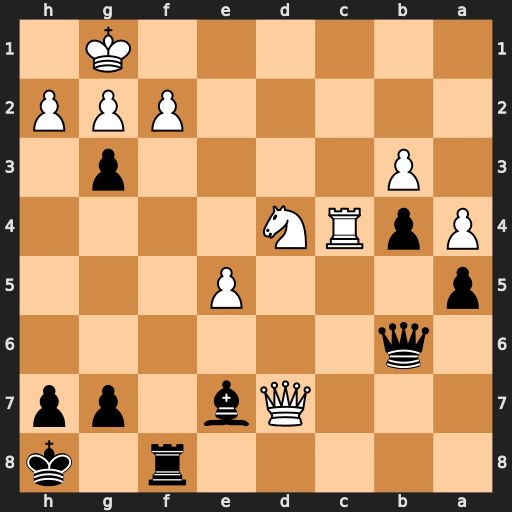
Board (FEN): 5r1k/3Qb1pp/1q6/p3P3/PpRN4/1P4p1/5PPP/6K1
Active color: b
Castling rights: -
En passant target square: -
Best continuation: gxf2+ Kf1 Qg6